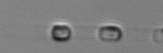
Label: Skeletonema